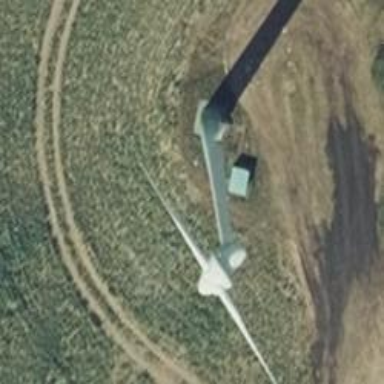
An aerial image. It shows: Wind generator powered by horizontal-axis wind turbine.